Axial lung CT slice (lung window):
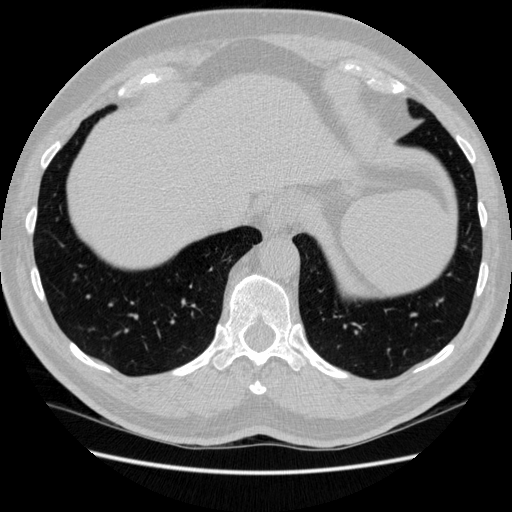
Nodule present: no